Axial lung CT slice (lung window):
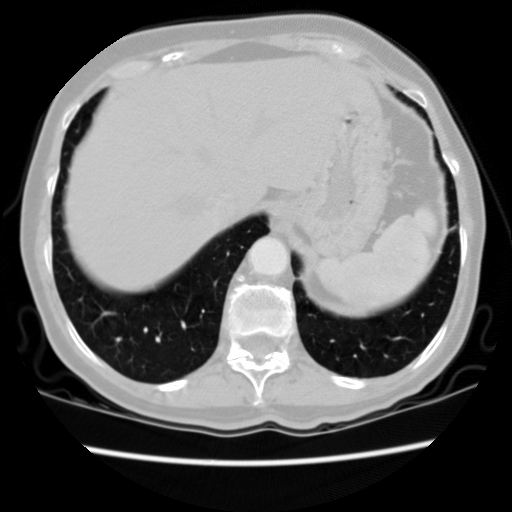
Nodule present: no